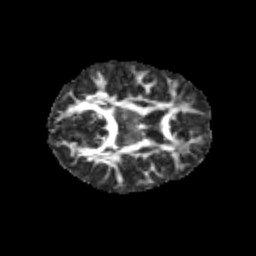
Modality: FA
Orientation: axial
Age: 9
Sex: female
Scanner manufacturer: siemens
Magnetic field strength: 3 T
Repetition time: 3.8 s
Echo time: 0.07 s